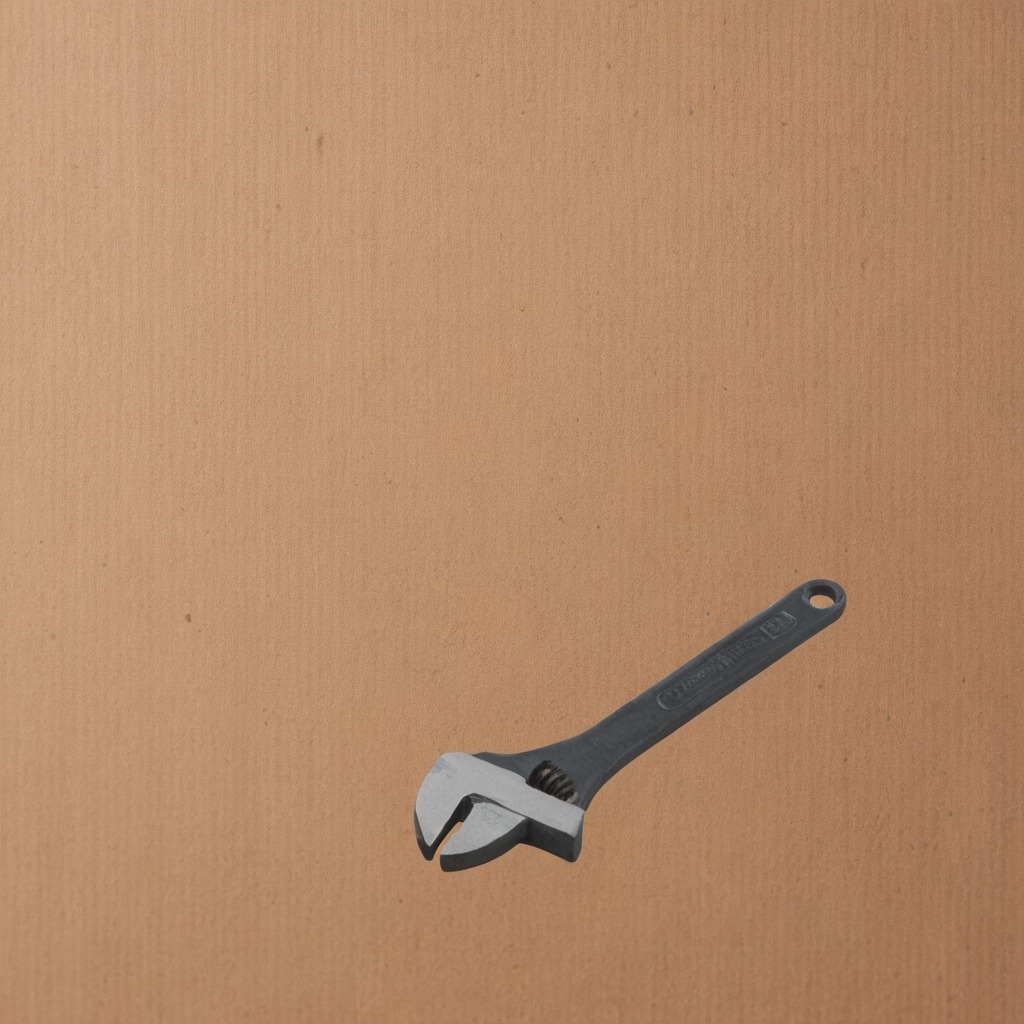
An wrench lies on the clean dry cardboard box surface in an outdoor workshop during daytime bright natural light soft shadows slightly creased but